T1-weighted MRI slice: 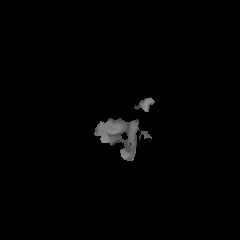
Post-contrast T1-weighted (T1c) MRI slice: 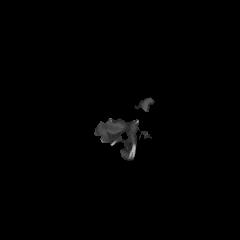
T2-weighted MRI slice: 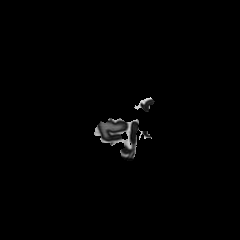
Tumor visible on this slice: yes